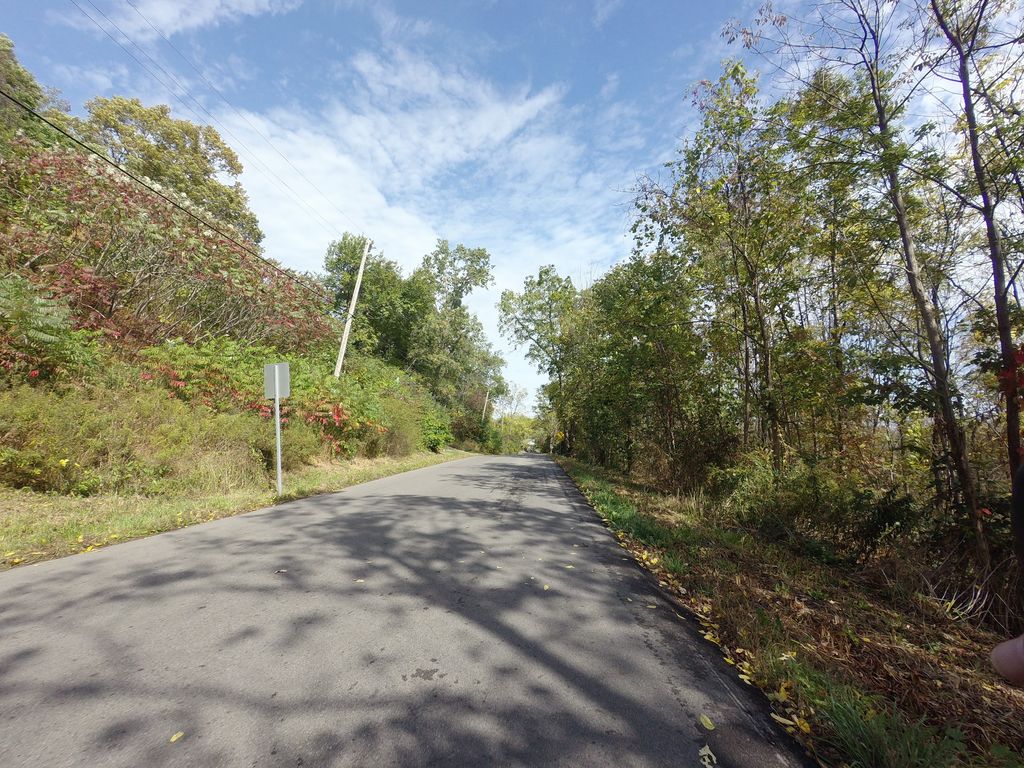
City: hamilton